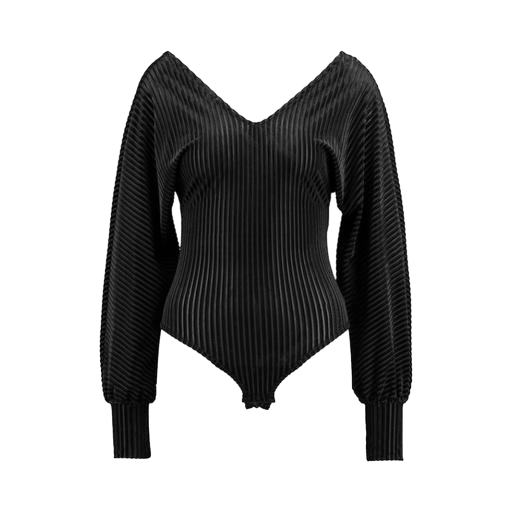
black plunge bodysuit, black mira cape-effect bodysuit, black v-neck top only macy, white background